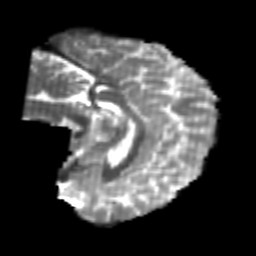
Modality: T2w
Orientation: sagittal
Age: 24
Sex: male
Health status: healthy
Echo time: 0.074 s